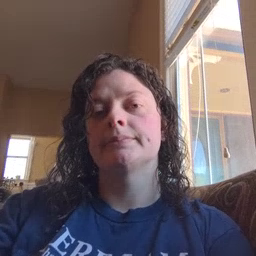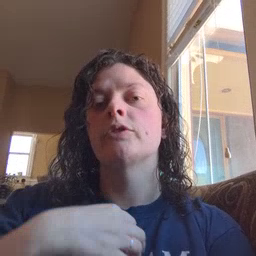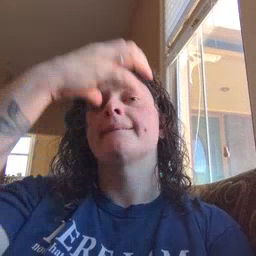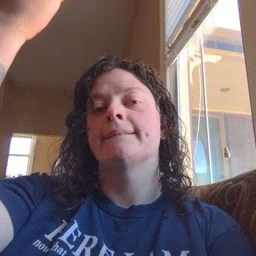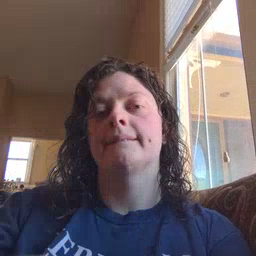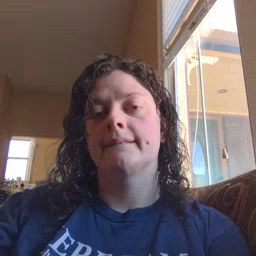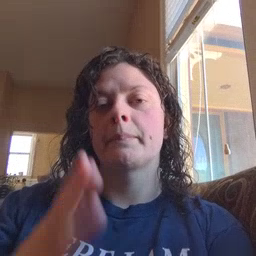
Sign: giraffe